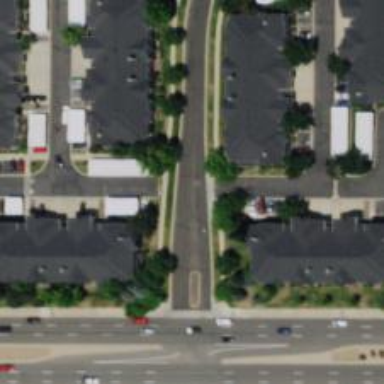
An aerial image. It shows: Living street.